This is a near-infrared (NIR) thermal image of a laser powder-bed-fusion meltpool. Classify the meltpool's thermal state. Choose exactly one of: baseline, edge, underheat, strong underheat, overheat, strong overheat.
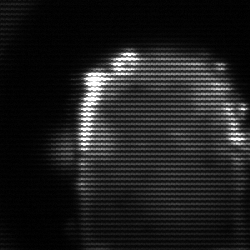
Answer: baseline